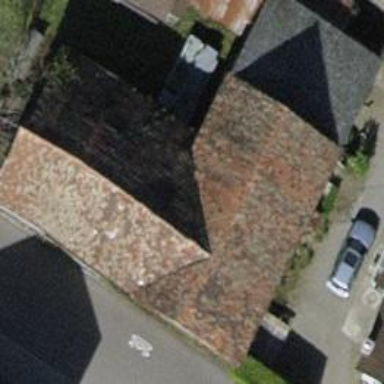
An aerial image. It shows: Barn.